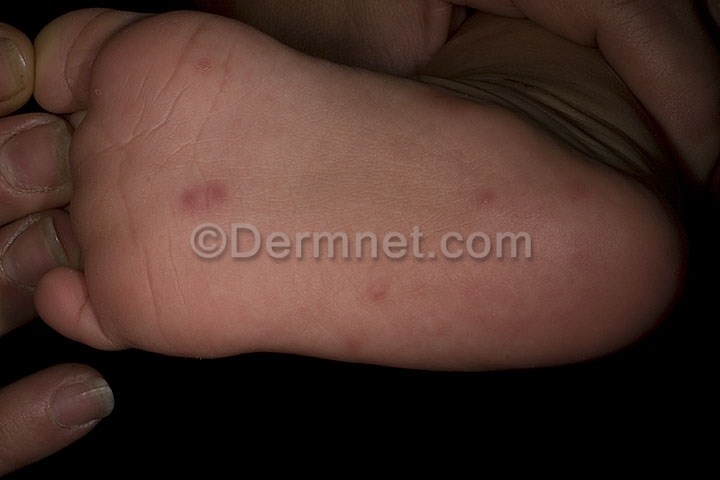
Disease: Exanthems and Drug Eruptions